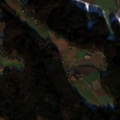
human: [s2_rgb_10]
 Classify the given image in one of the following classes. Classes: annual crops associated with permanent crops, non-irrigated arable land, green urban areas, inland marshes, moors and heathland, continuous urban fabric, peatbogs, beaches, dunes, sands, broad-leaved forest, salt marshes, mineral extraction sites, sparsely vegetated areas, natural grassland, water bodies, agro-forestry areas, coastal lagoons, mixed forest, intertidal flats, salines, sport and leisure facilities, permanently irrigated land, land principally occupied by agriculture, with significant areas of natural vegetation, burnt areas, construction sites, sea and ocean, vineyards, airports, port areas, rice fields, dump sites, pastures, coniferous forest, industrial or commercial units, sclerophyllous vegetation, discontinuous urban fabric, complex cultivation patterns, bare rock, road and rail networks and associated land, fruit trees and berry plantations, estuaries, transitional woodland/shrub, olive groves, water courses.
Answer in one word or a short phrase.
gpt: complex cultivation patterns, broad-leaved forest